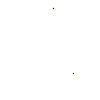
Particle: kaon